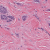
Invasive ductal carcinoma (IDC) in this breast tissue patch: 1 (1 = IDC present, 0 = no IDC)